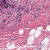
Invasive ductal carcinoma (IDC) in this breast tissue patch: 1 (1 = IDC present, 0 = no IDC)